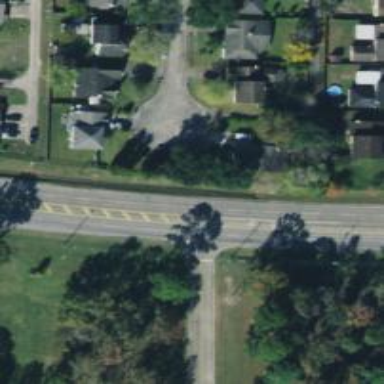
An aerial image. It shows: Secondary road.